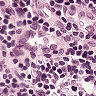
Metastatic tissue present: no